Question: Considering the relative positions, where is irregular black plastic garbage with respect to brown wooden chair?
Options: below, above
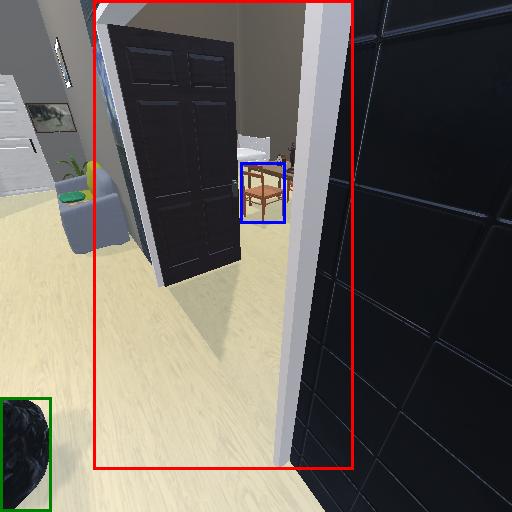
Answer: below